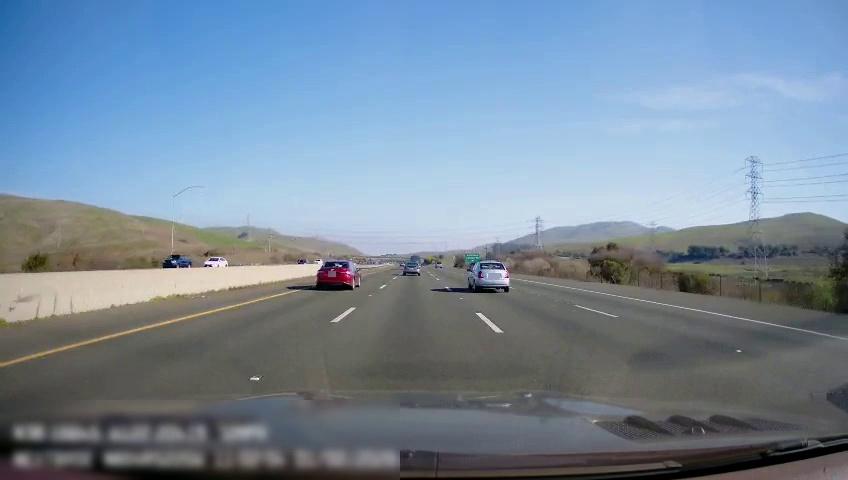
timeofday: Day
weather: Sunny
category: Drivable Space
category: Vehicles | Car
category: Vehicles | Car
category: Vehicles | Car
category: Vehicles | Van
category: Vehicles | Car
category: Vehicles | SUV
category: Vehicles | Car
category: Vehicles | Car
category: Lanes | Alternate Lane
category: Lanes | Alternate Lane
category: Lanes | Alternate Lane
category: Lanes | Current Lane
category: Lanes | Alternate Lane
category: Traffic | Signs